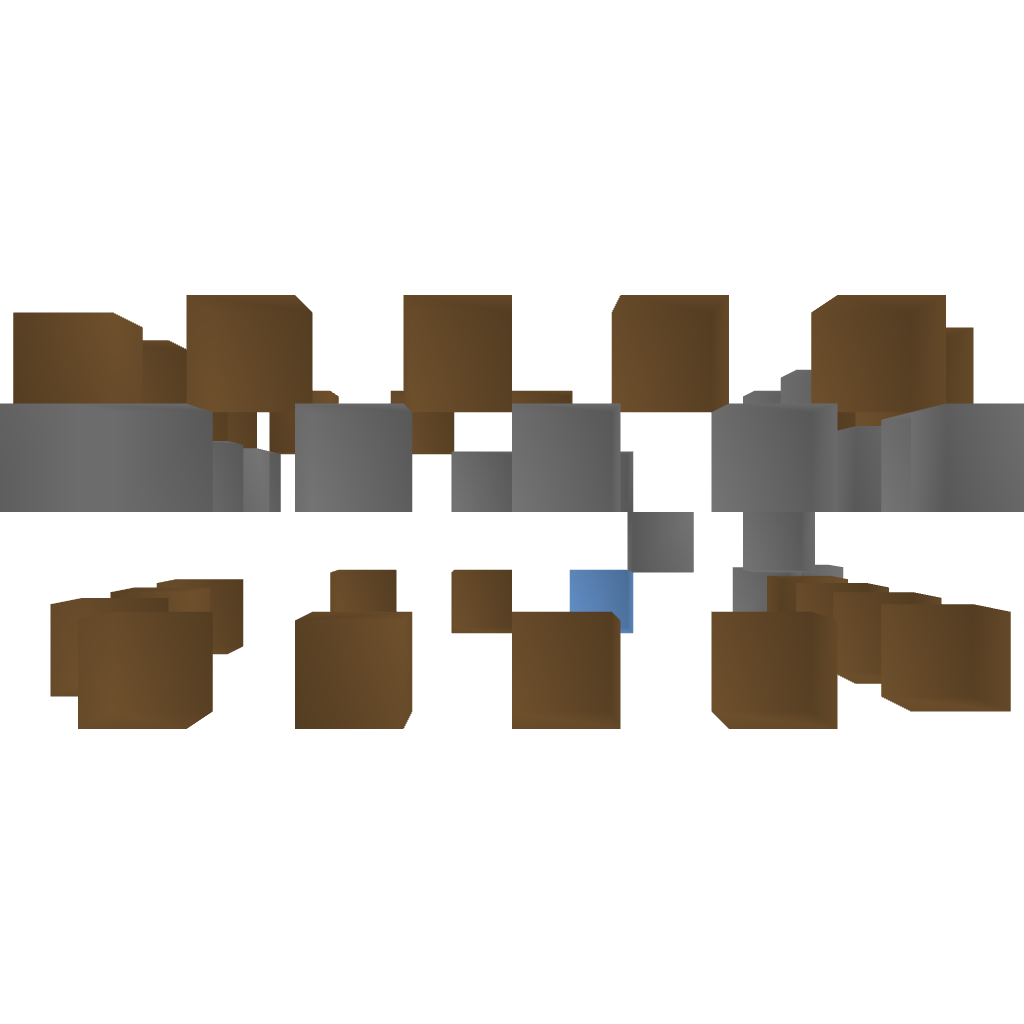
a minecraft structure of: Jingle Bells in Note Blocks bad low quality